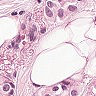
Metastatic tissue present: yes